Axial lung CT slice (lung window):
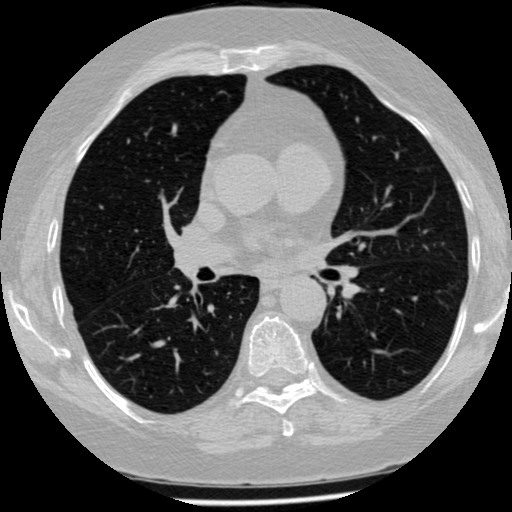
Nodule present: no